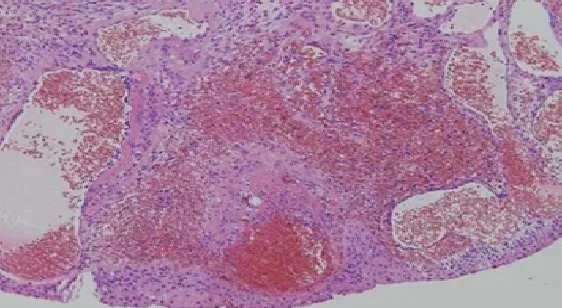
Pathology result after partial cystectomy: large and dilated vessels which are engorged with blood and covered with a thin wall.
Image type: pathology (h&e)